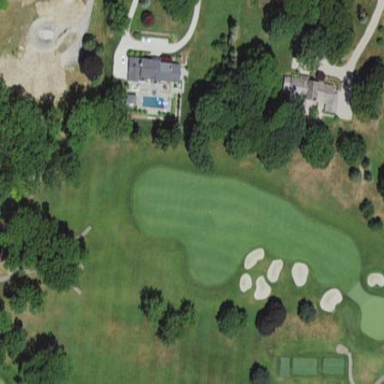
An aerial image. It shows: Golf fairway surrounded by grass.